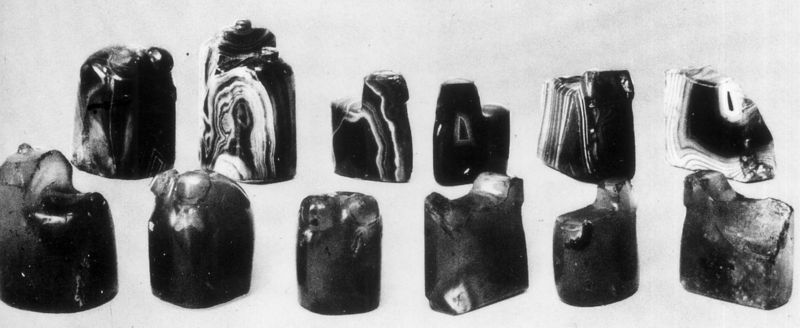
Titel: Ambo Heinrichs II.
Standort: Aachen, Aachener Dom (EU - D)
Schlagwörter: dunkel, marmor, schwarz, steine, edelsteine, abstrakt, schichten, glanz, granit, foto, fotografie, schwarzweiss, photo, serie, maserung, sammlung, wunderkammer, geschliffen, funde, zwölf, halbedelsteine, schliff, dunekl, achat, fundstücke, einschlüsse, gebändert, 12, mineral, mineralogie, achate